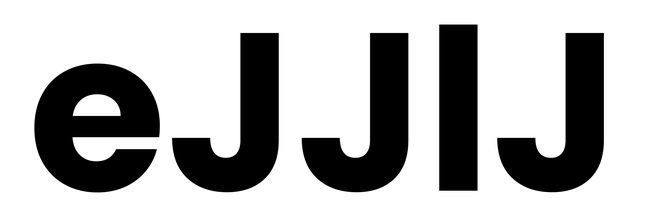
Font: Poppins-Bold